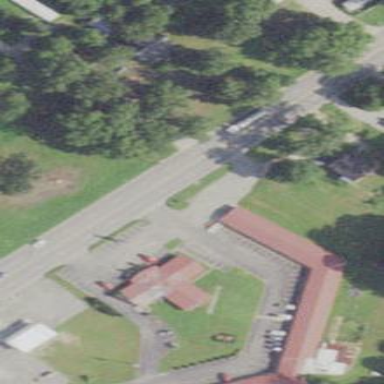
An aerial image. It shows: Motel building.